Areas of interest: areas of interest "Huigu Plaza"
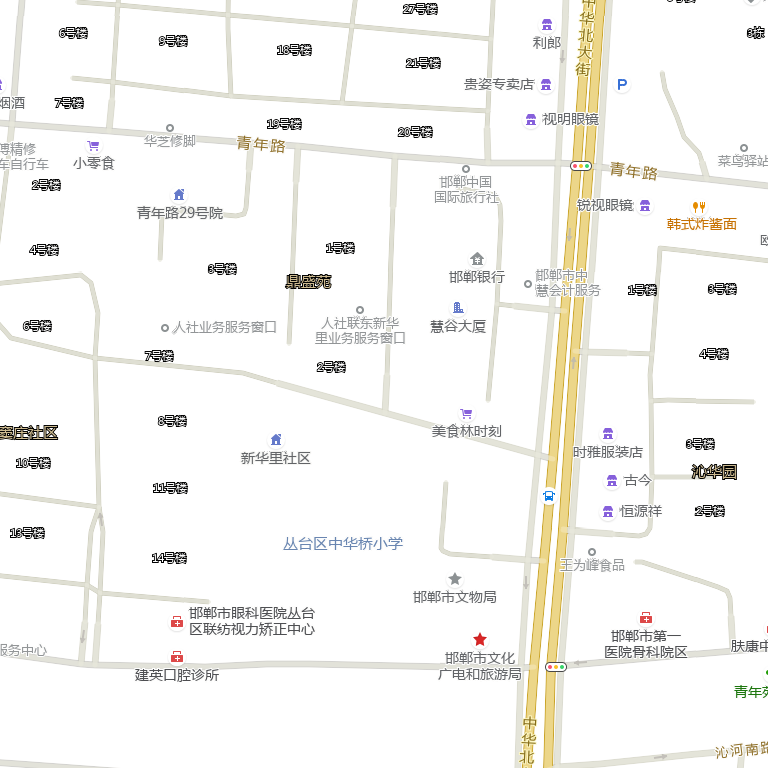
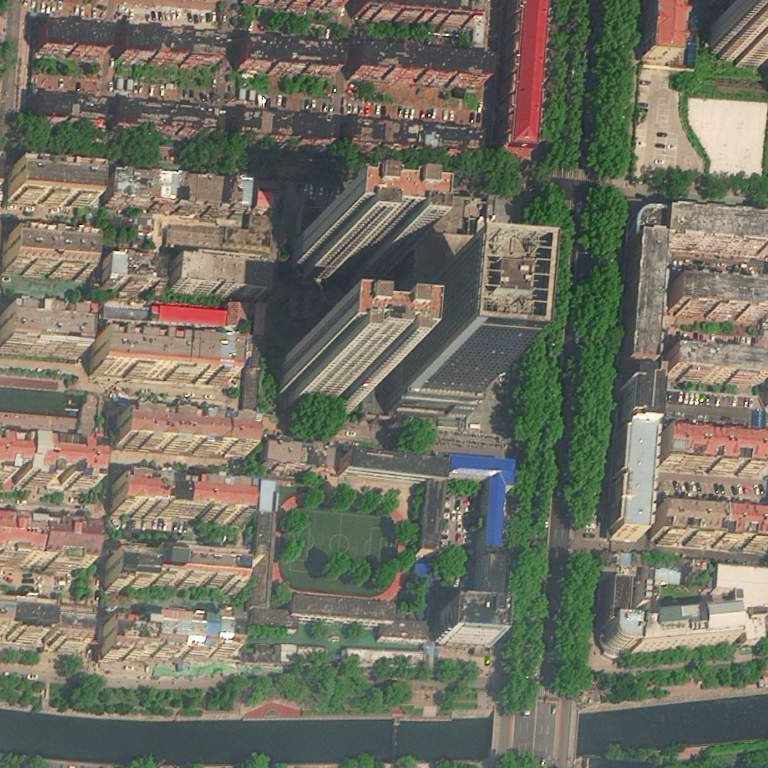